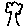
Label: tree